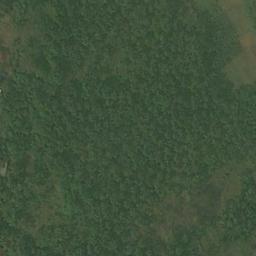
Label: forest